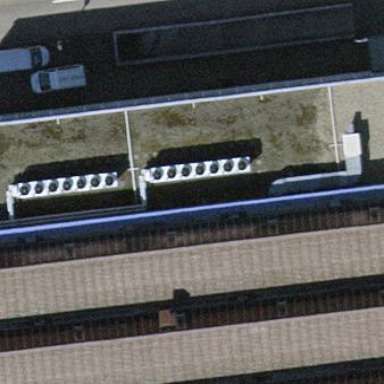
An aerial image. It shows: Office building with flat gray roof.